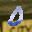
Label: 0